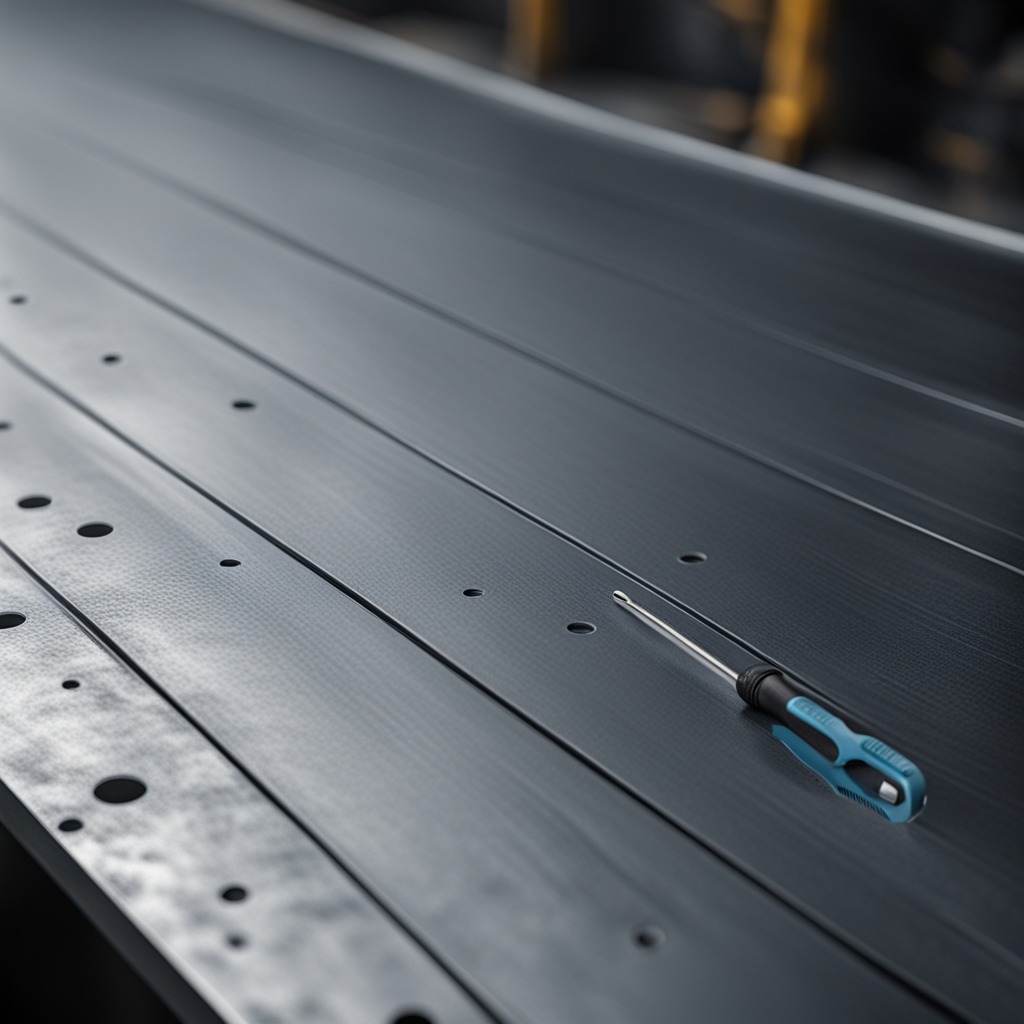
A screwdriver is lying on the cold steel table in a mining workshop.